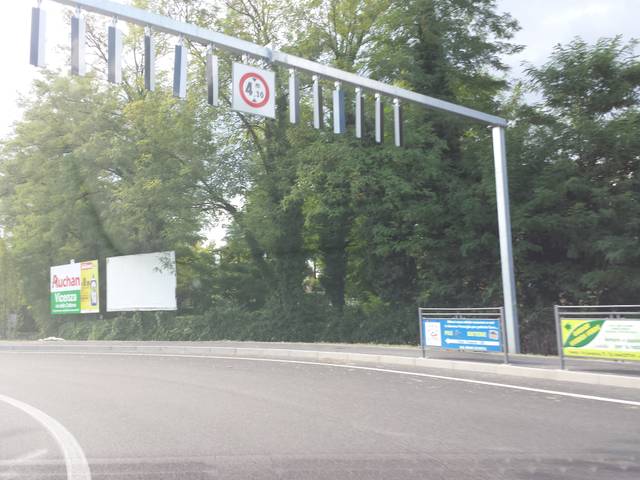
Region: Italy
Coordinates: 45.541, 11.559